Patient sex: M
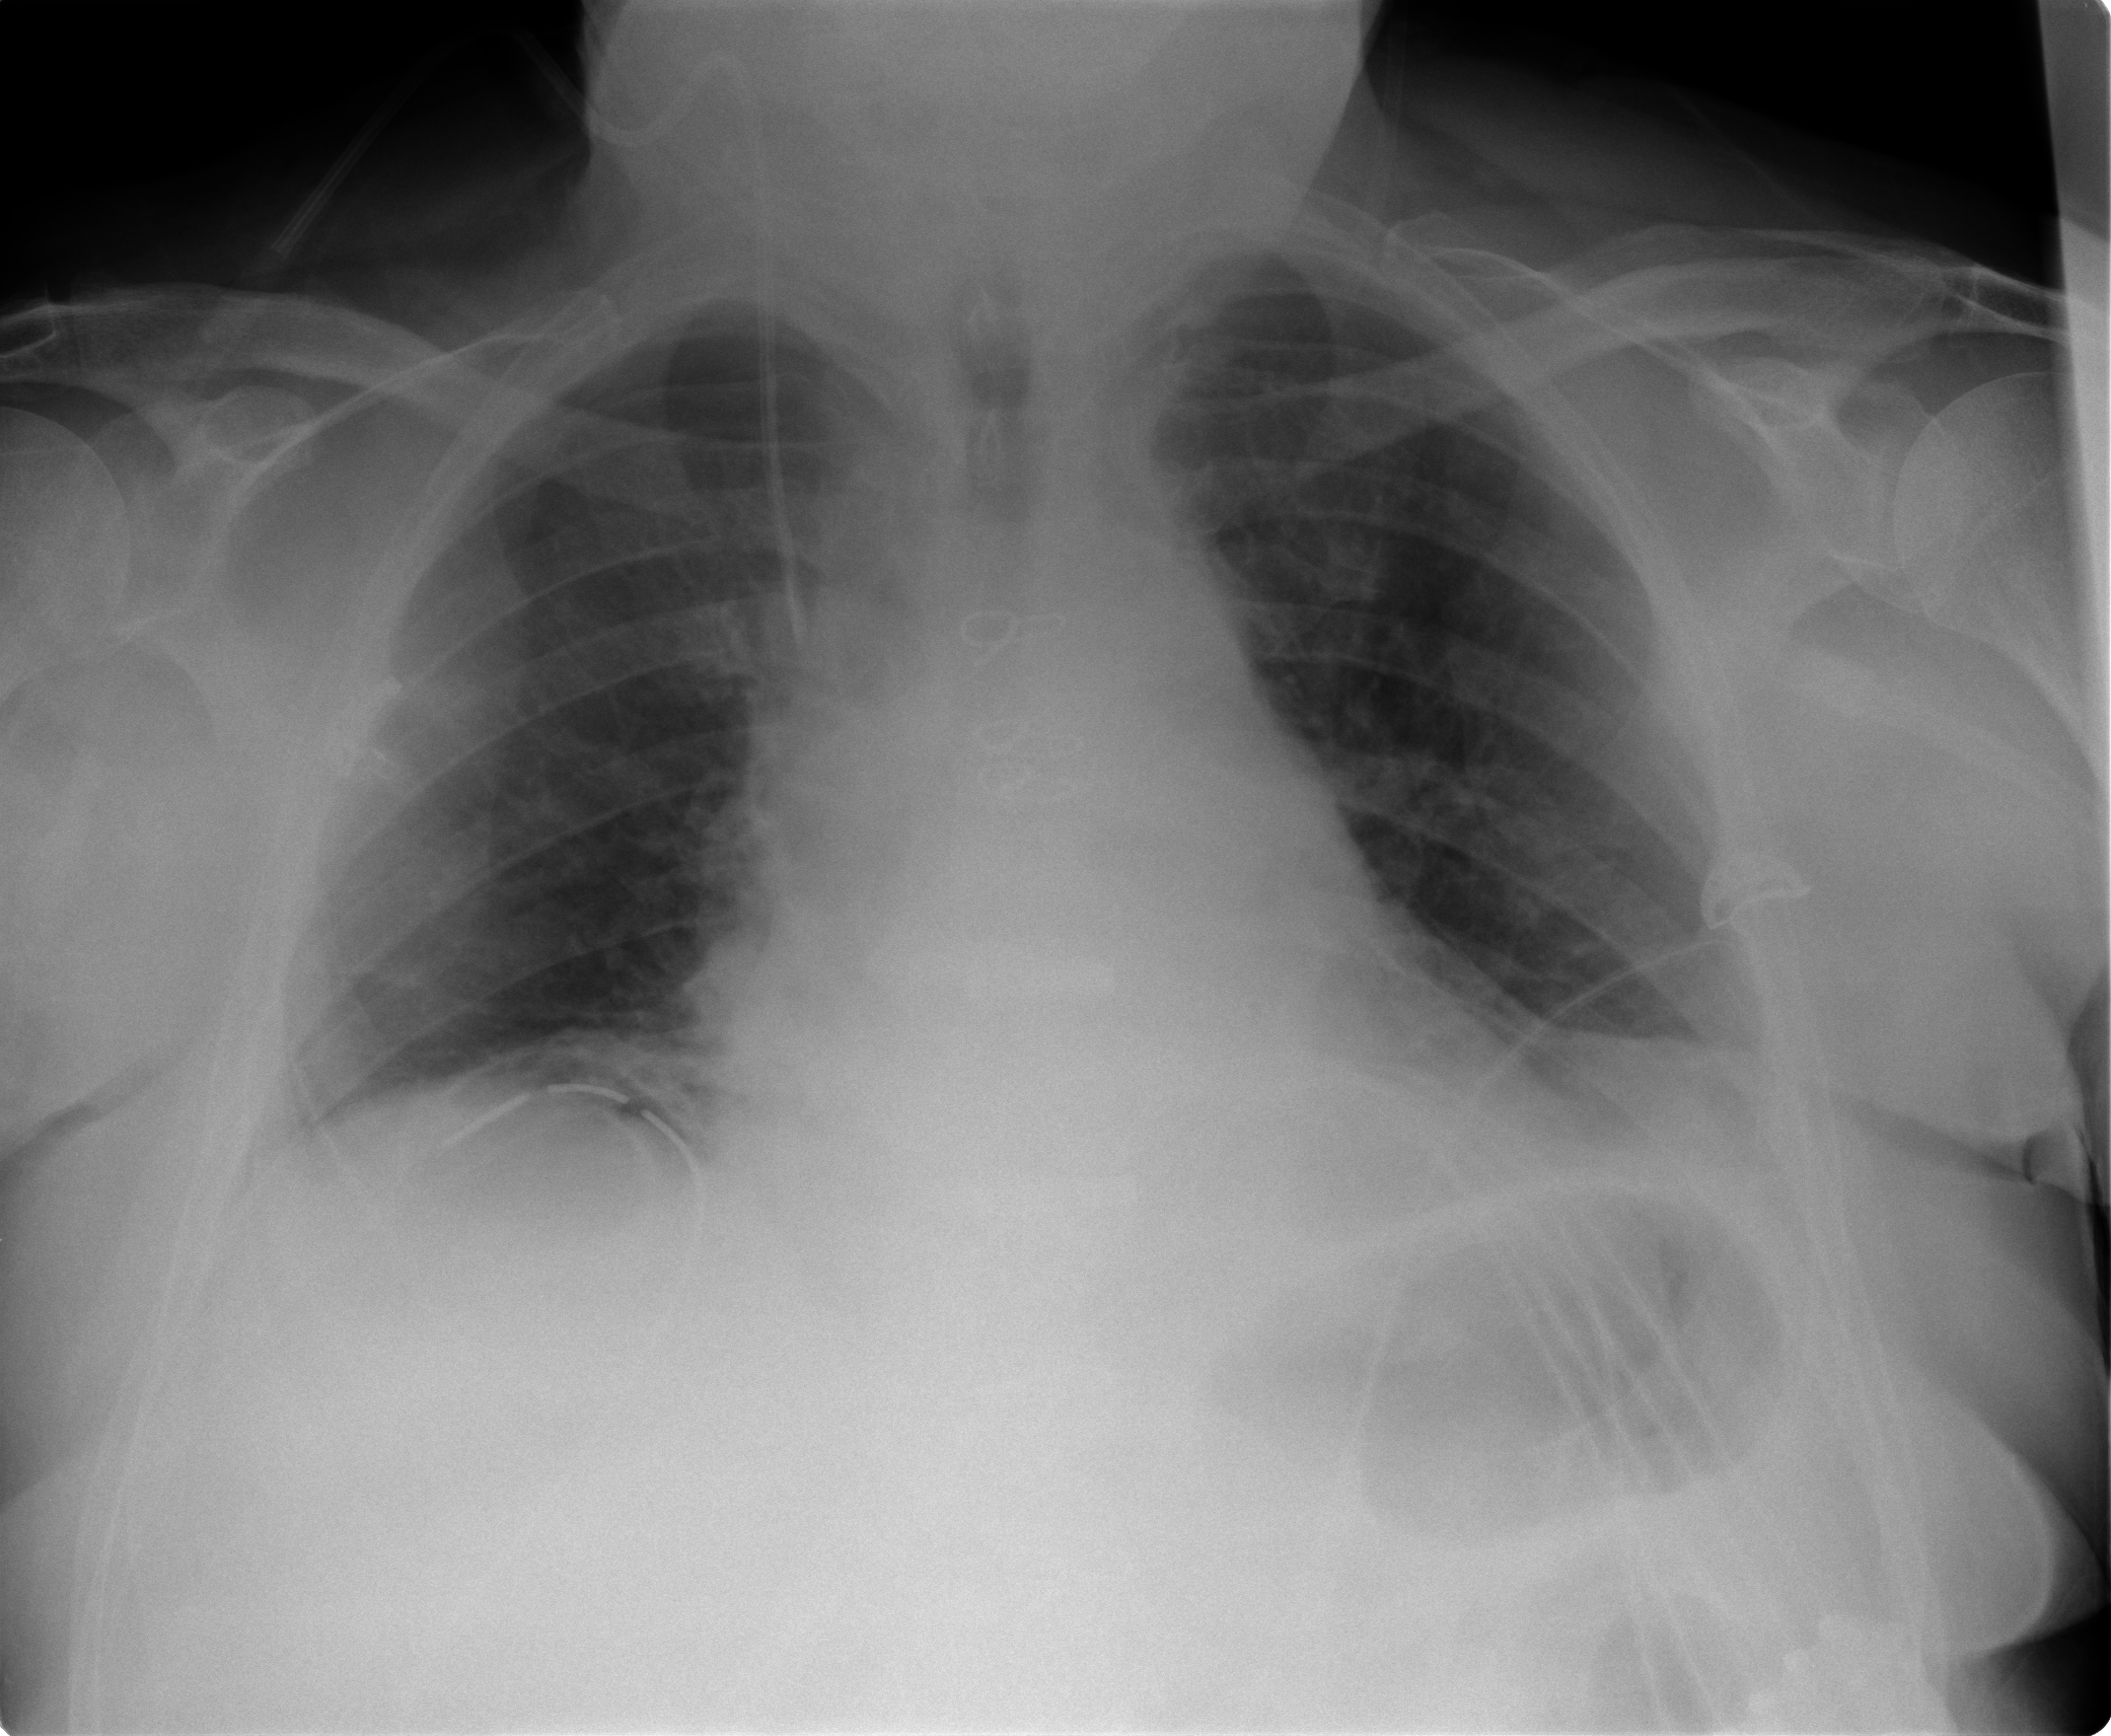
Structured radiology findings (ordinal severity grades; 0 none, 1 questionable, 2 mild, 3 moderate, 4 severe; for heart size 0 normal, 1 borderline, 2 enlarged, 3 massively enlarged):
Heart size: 0
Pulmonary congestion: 1
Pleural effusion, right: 1
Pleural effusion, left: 1
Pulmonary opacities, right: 0
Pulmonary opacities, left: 0
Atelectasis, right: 2
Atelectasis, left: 2